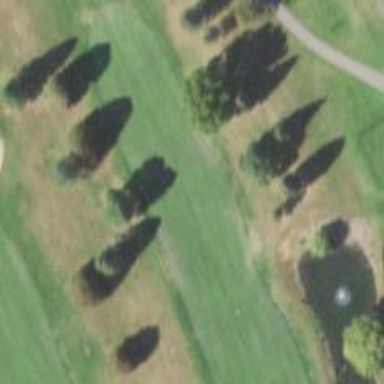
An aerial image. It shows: View of golf hole.